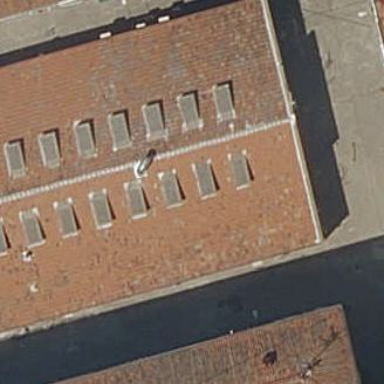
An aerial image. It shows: Commercial building.